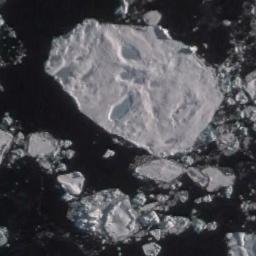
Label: sea_ice